Interaction volume radius: 10 \u00c5
Interaction volume height: 10 \u00c5
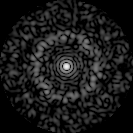
Disorder parameter: 0.8439